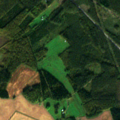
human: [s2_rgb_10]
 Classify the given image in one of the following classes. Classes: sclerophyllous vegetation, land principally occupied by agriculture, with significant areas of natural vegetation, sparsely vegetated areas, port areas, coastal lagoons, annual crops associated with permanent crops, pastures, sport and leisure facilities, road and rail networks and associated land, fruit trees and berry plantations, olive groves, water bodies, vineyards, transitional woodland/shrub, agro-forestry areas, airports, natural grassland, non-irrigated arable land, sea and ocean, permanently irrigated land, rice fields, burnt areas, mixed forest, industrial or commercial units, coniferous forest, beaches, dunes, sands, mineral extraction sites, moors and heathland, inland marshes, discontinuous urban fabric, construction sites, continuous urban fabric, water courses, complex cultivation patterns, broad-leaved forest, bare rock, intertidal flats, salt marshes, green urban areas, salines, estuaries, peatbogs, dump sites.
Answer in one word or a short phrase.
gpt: non-irrigated arable land, land principally occupied by agriculture, with significant areas of natural vegetation, broad-leaved forest, coniferous forest, mixed forest, inland marshes